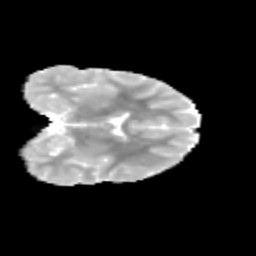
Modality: MD
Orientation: coronal
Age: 10
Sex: female
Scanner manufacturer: siemens
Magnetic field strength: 3 T
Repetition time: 3.8 s
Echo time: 0.07 s